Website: apple
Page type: account-selection
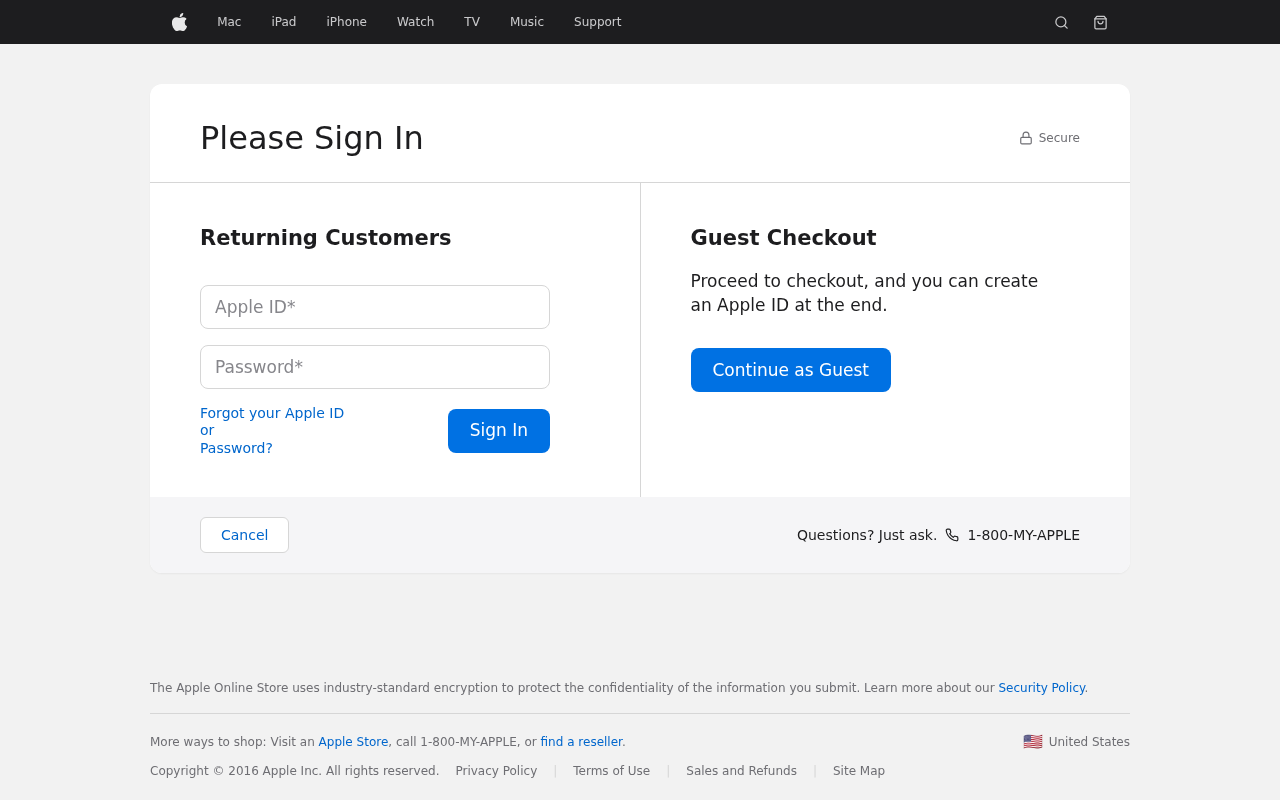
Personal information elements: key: PII_LOGIN_USERNAME
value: christopher_booker